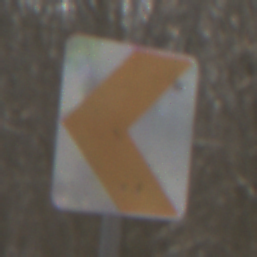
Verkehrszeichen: RichtungstafelnInKurvenKleinRechts
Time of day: MorningAfternoon
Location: Outdoor (Nature)
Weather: Clear
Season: Winter
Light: Natural